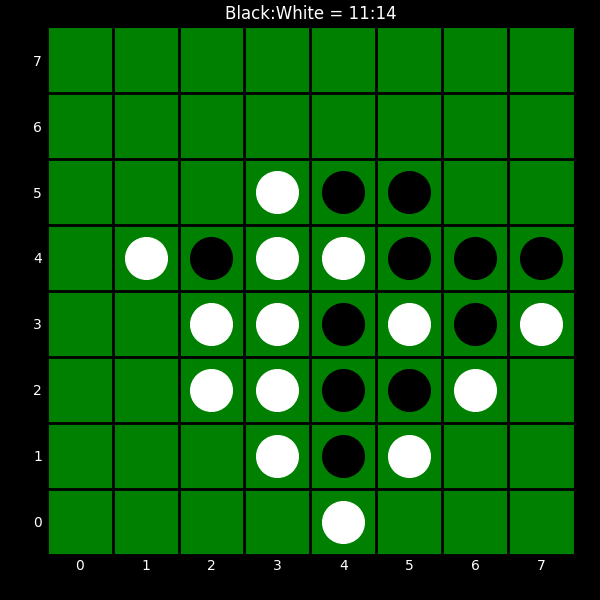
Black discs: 11
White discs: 14